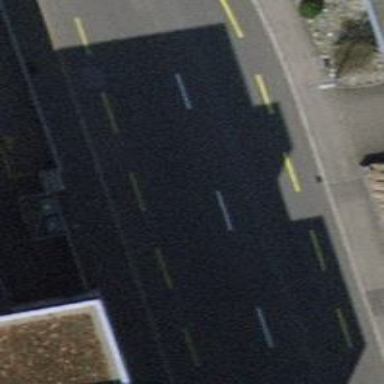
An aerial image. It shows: Unclassified road with asphalt surface. It has cycle lane on both sides.